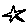
Label: star